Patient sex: M
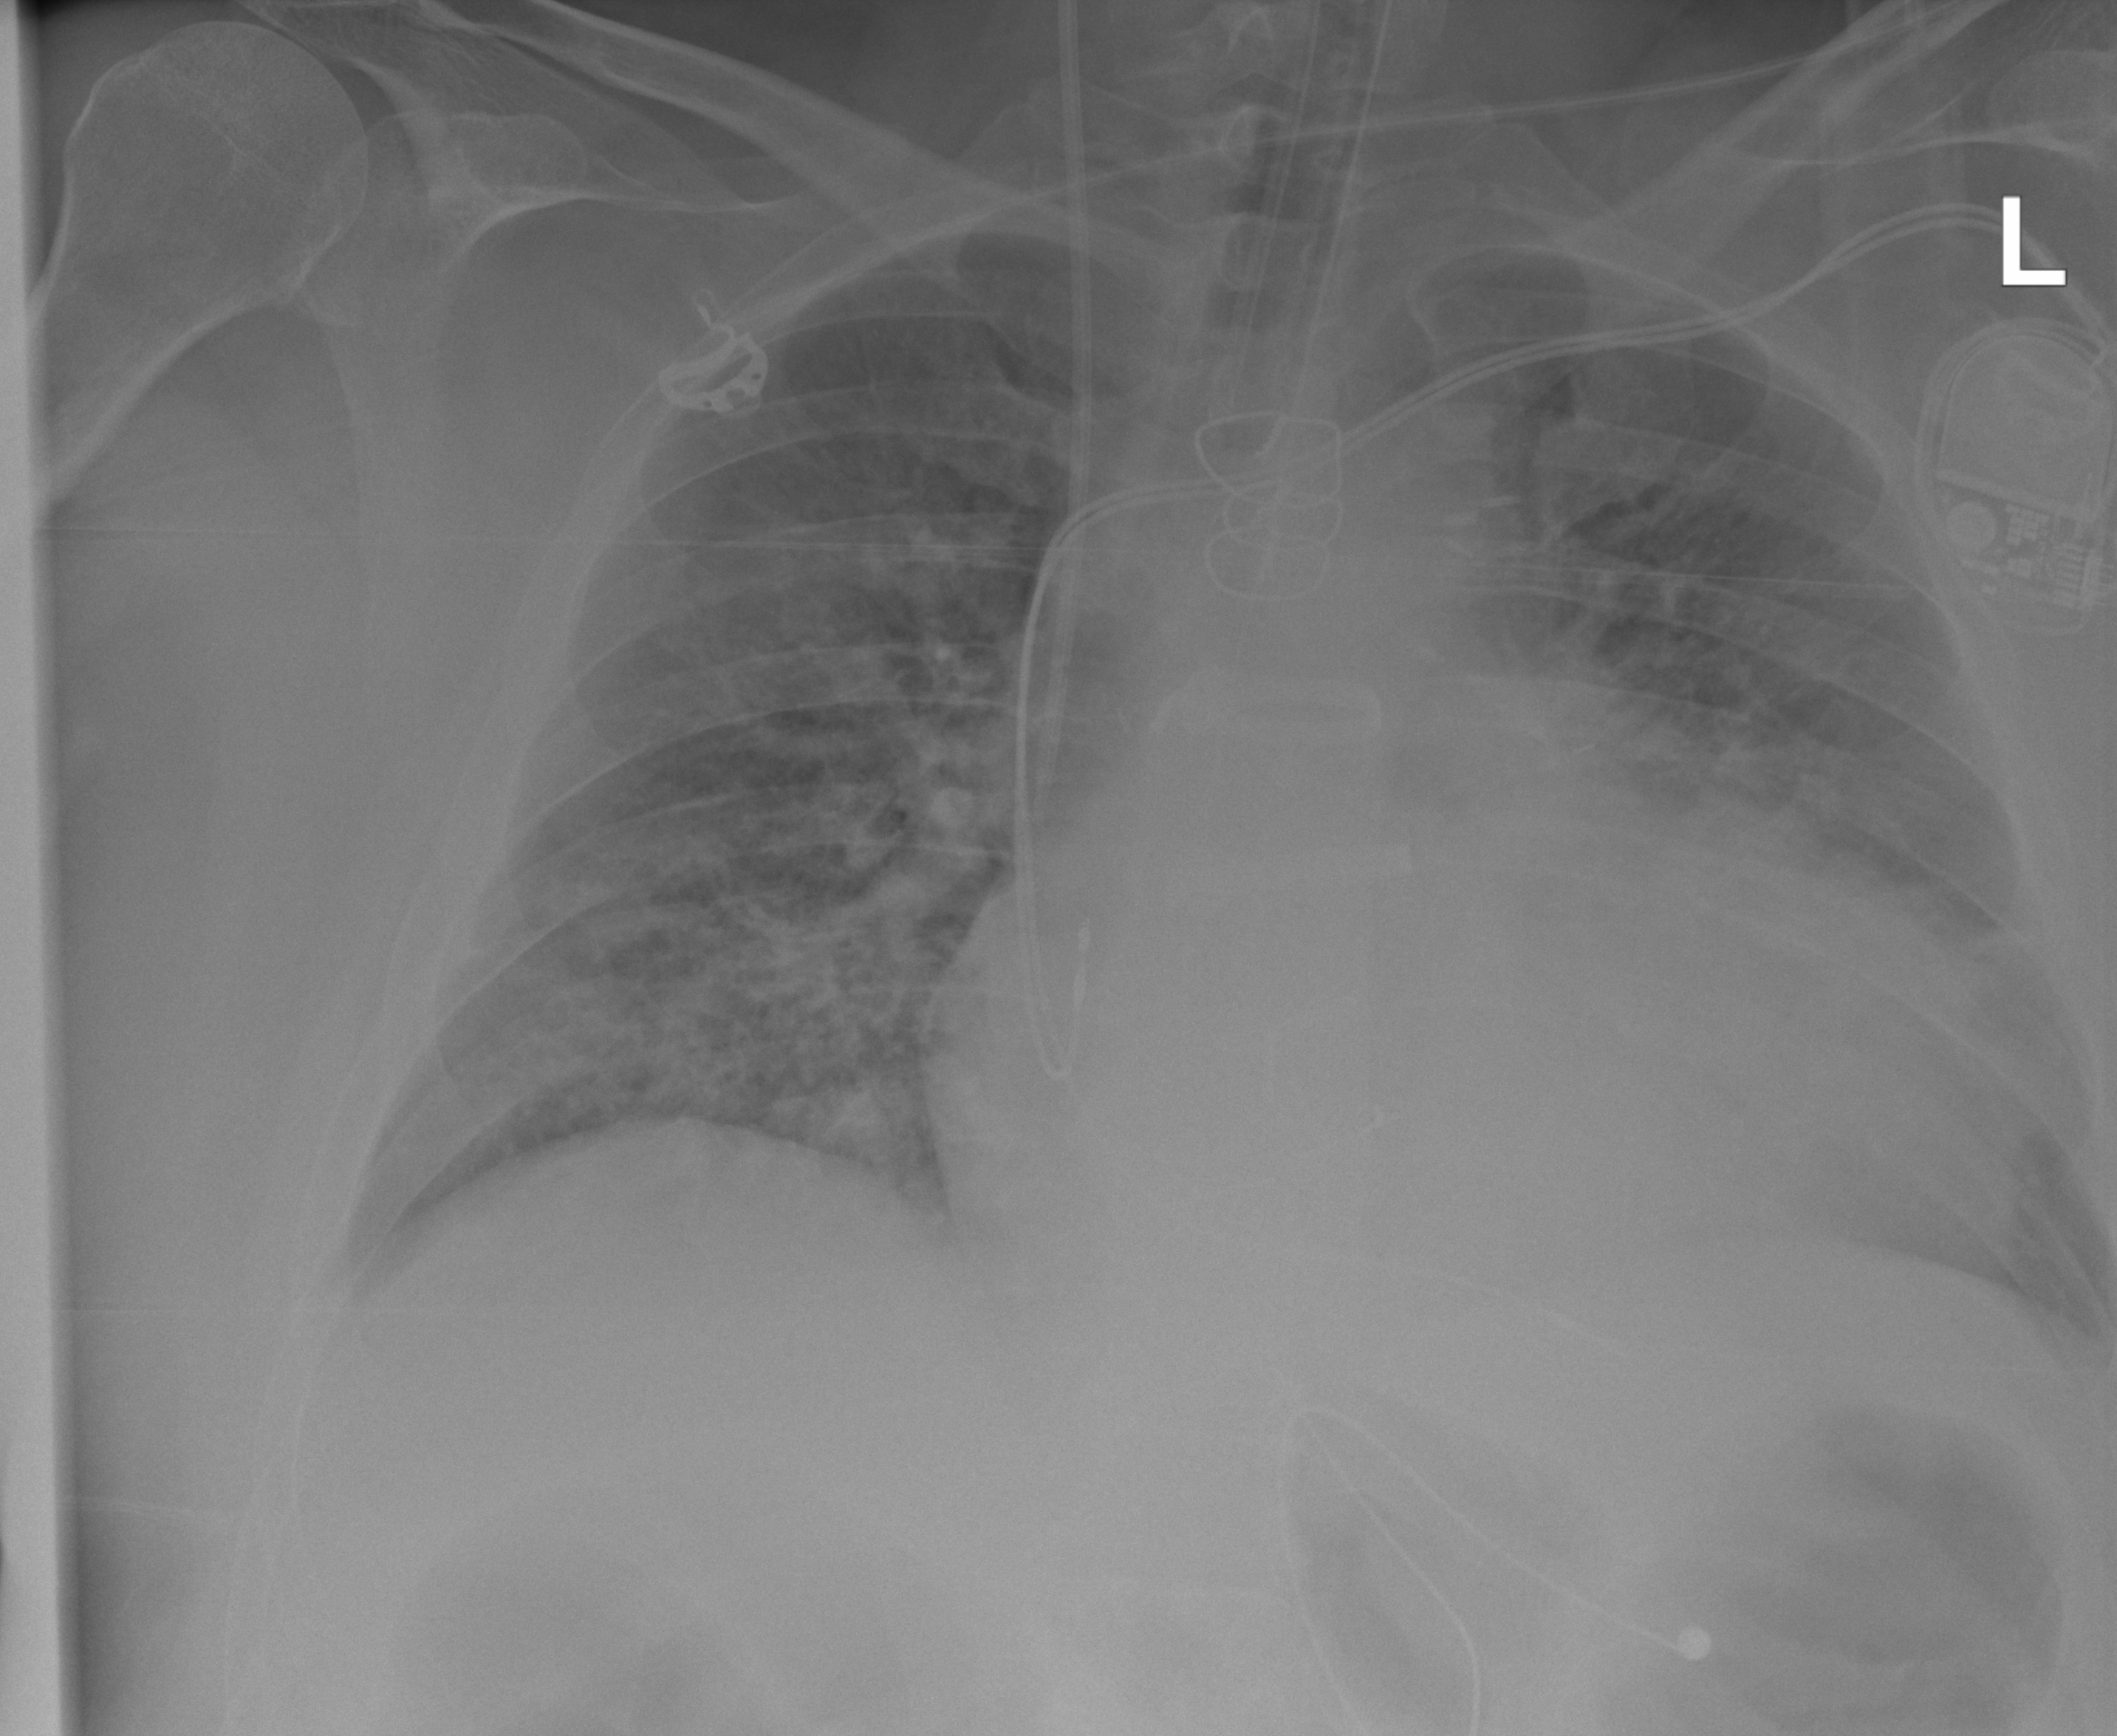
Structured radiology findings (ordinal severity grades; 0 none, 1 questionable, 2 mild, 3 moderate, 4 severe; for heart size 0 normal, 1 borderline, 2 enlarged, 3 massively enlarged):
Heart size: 3
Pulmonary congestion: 2
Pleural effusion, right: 0
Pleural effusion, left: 0
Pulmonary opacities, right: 3
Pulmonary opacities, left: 3
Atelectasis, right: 2
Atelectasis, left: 2